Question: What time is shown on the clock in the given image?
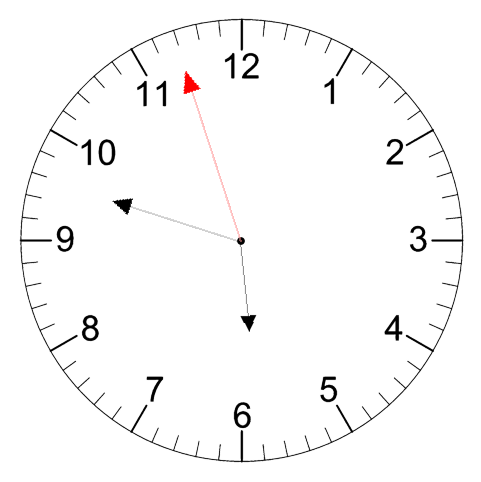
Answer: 05:47:57